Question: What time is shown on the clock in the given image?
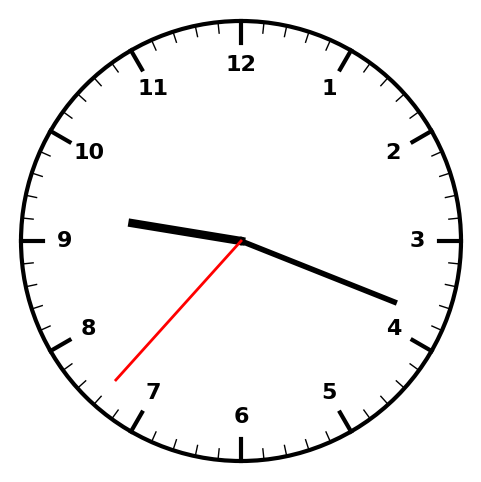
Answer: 09:18:37